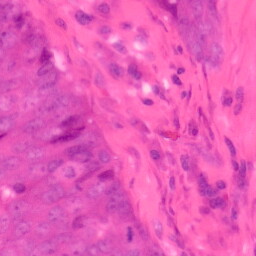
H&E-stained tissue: Colon